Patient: sex F, age 65
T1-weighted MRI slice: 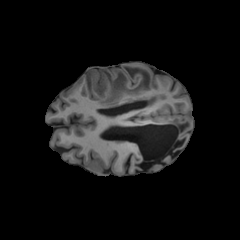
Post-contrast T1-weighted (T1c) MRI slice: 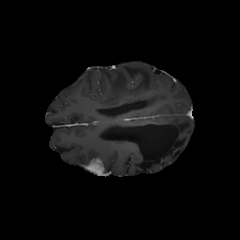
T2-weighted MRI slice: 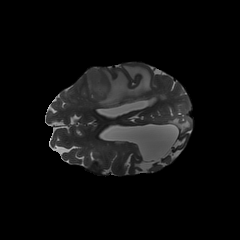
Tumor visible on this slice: yes
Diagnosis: Glioblastoma, IDH-wildtype
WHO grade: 4